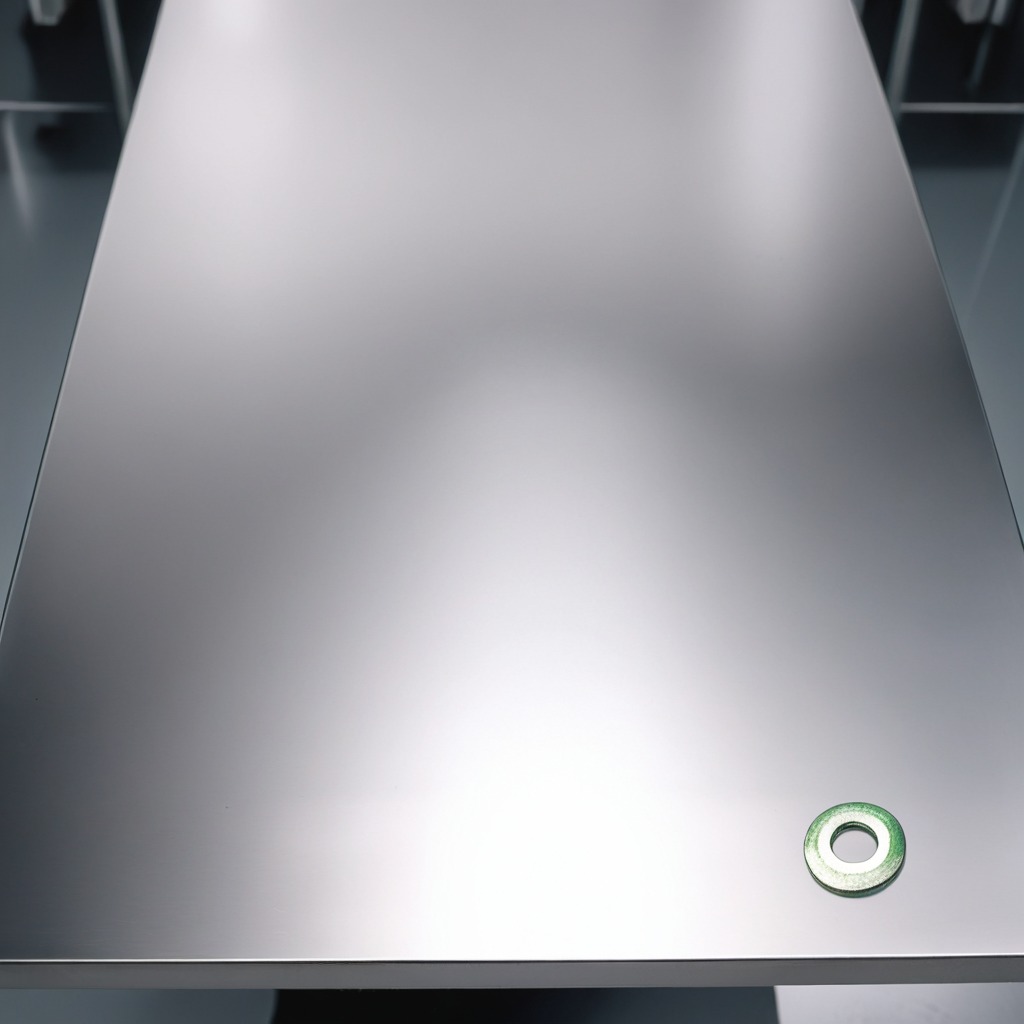
A flat metal washer is lying on the stainless steel table in a high-end prototyping lab.